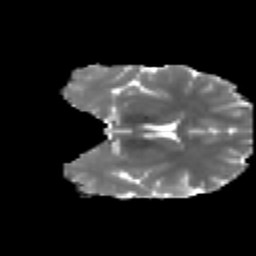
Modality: MD
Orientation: coronal
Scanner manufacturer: ge
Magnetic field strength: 3 T
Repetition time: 7.98 s
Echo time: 0.0701 s